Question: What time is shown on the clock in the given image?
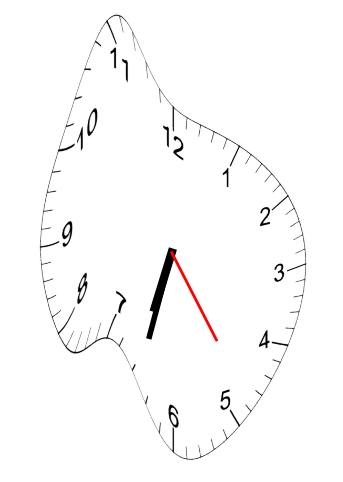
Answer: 06:32:24